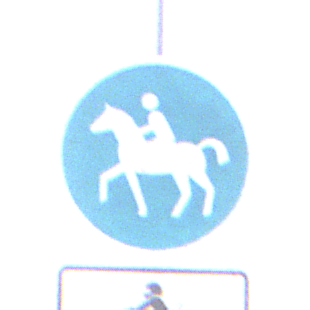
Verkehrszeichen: Reitweg
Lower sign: EinspurigeFahrzeugeFrei3
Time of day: SunriseSunset
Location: Outdoor (RoadRail)
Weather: PartlyCloudy
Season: NotSpecified
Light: Natural